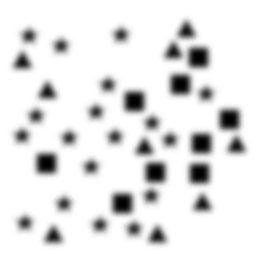
Squares: 9
Triangles: 9
Stars: 18
Total shapes: 36